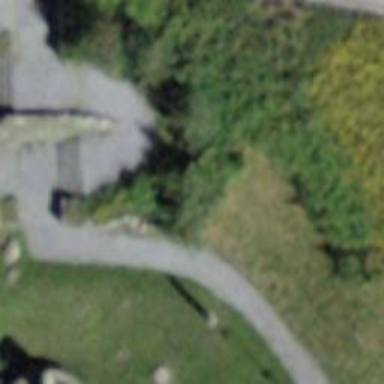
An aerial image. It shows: Set of steps on the road.